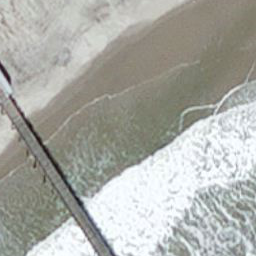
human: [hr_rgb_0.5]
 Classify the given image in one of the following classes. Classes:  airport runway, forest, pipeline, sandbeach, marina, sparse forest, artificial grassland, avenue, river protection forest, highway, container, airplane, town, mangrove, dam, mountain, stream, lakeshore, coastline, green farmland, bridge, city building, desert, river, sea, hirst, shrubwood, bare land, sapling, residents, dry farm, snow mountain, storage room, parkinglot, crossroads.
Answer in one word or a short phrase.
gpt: coastline